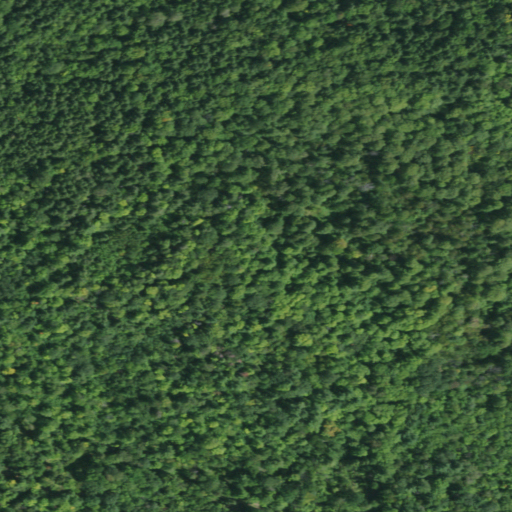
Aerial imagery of mountain in New York named Spar Bed Hill containing mixed forest, evergreen forest, deciduous forest, and open water